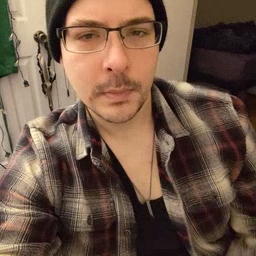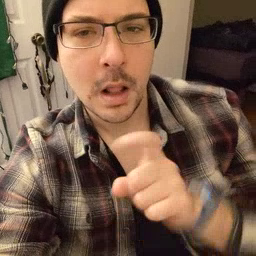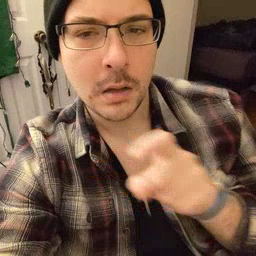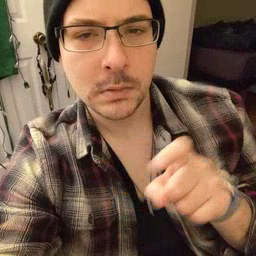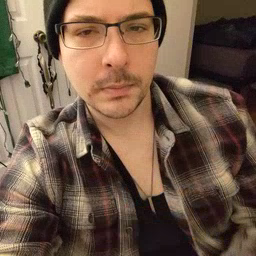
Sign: closet